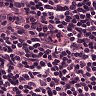
Metastatic tissue present: no